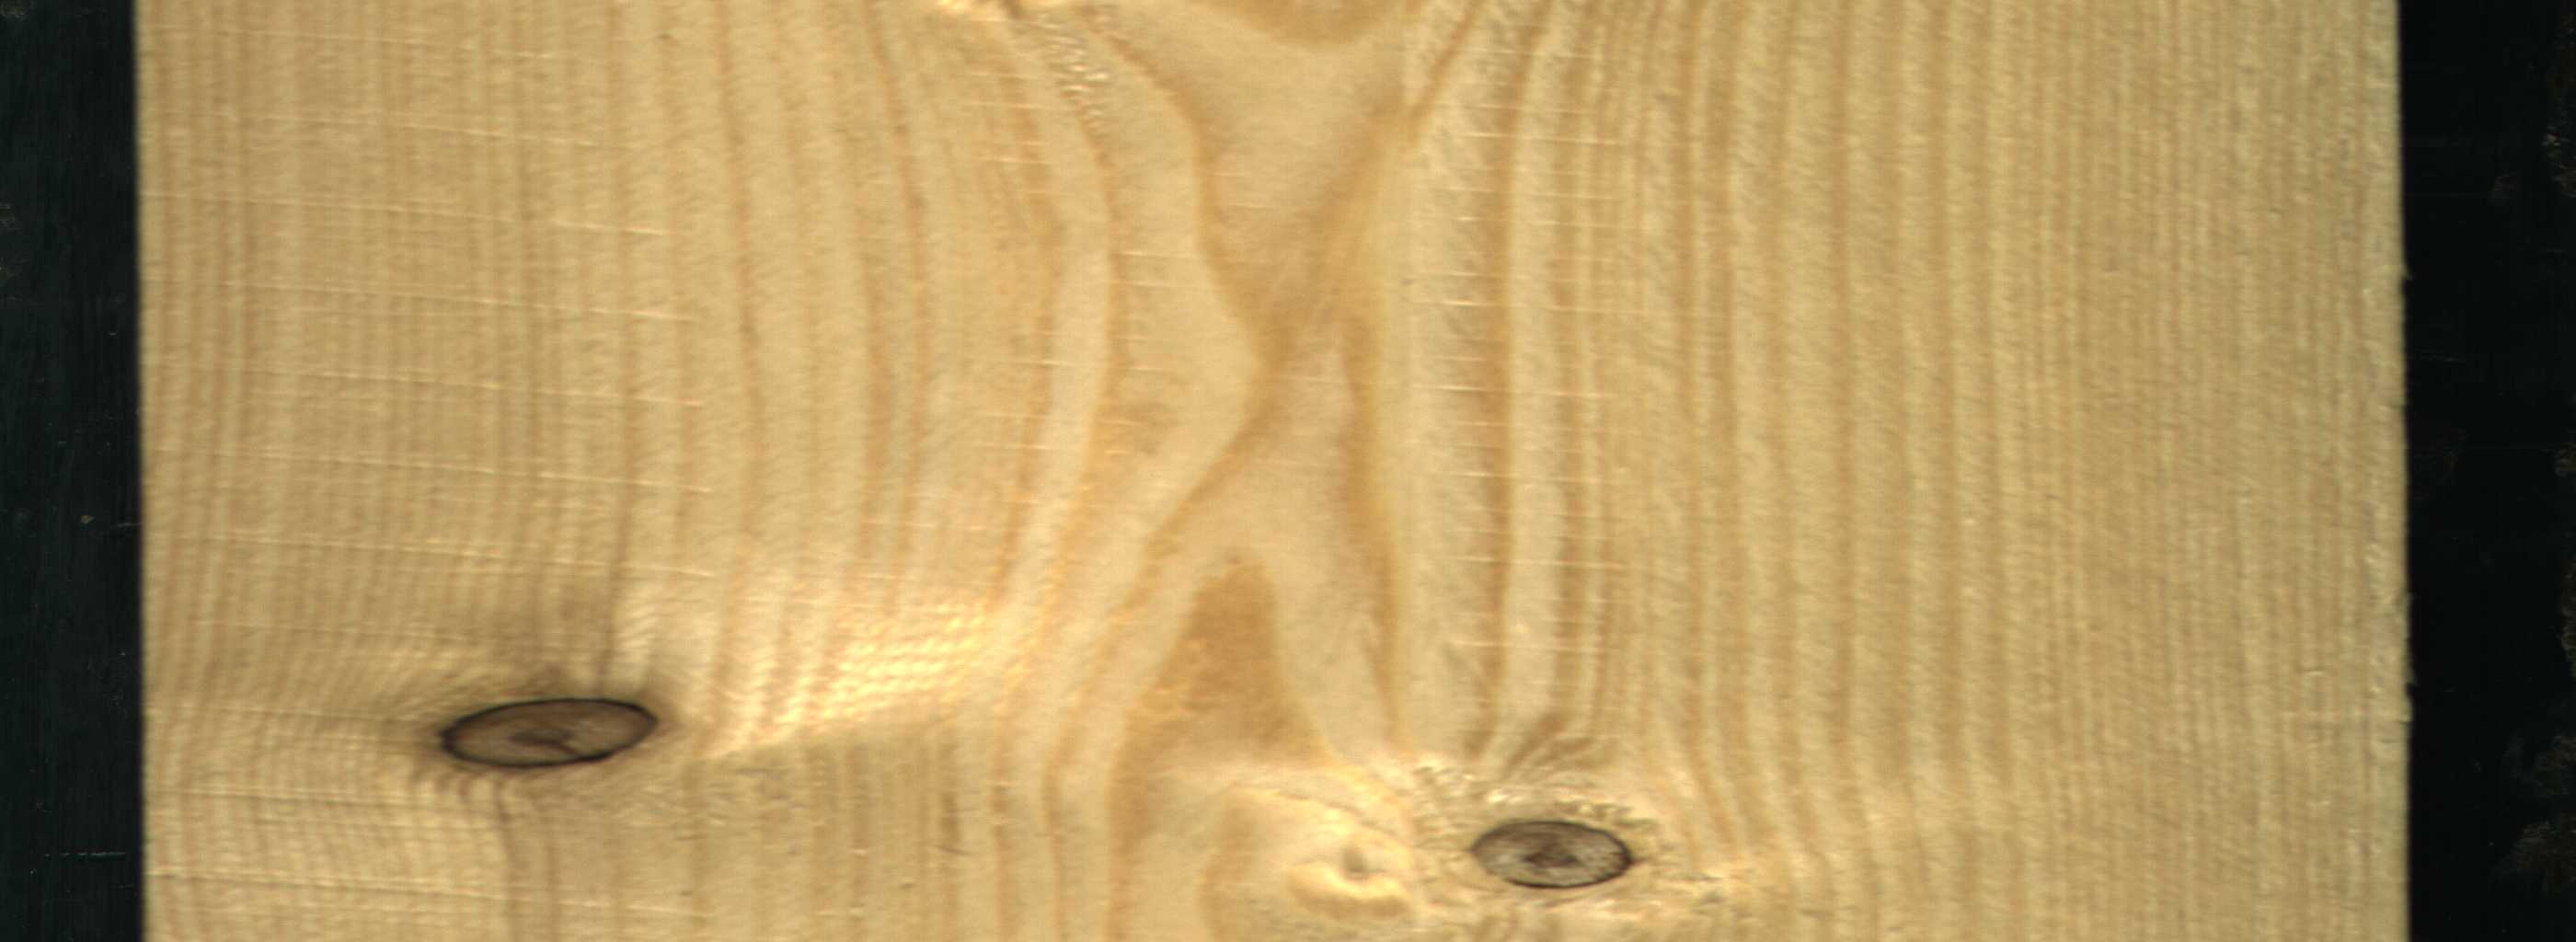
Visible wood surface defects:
Dead_Knot
Live_Knot